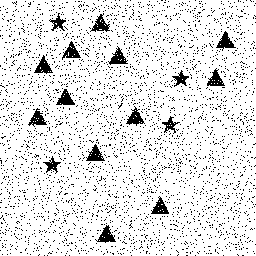
Squares: 0
Triangles: 12
Stars: 4
Total shapes: 16